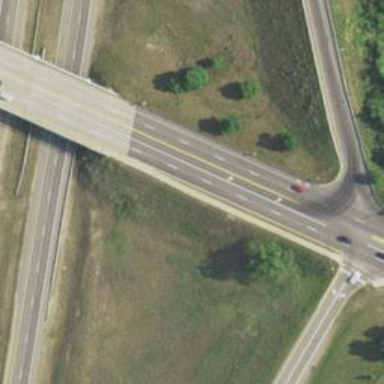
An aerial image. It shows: Tertiary road with bridge.